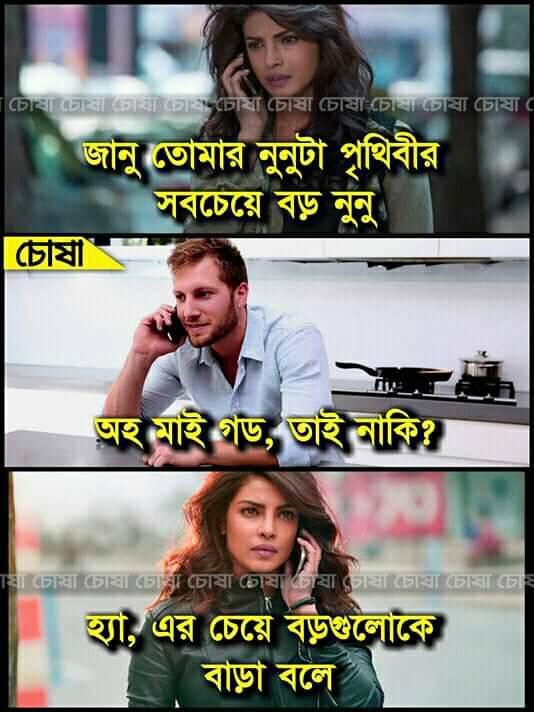
Caption: জানু তোমার নুনুটা পৃথিবীর সবচেয়ে বড় নুনু   অহ মাই গড, তাই নাকি ?   হ্যাঁ, এর চেয়ে বড়গুলোকে বাড়া বলে
Label: hate